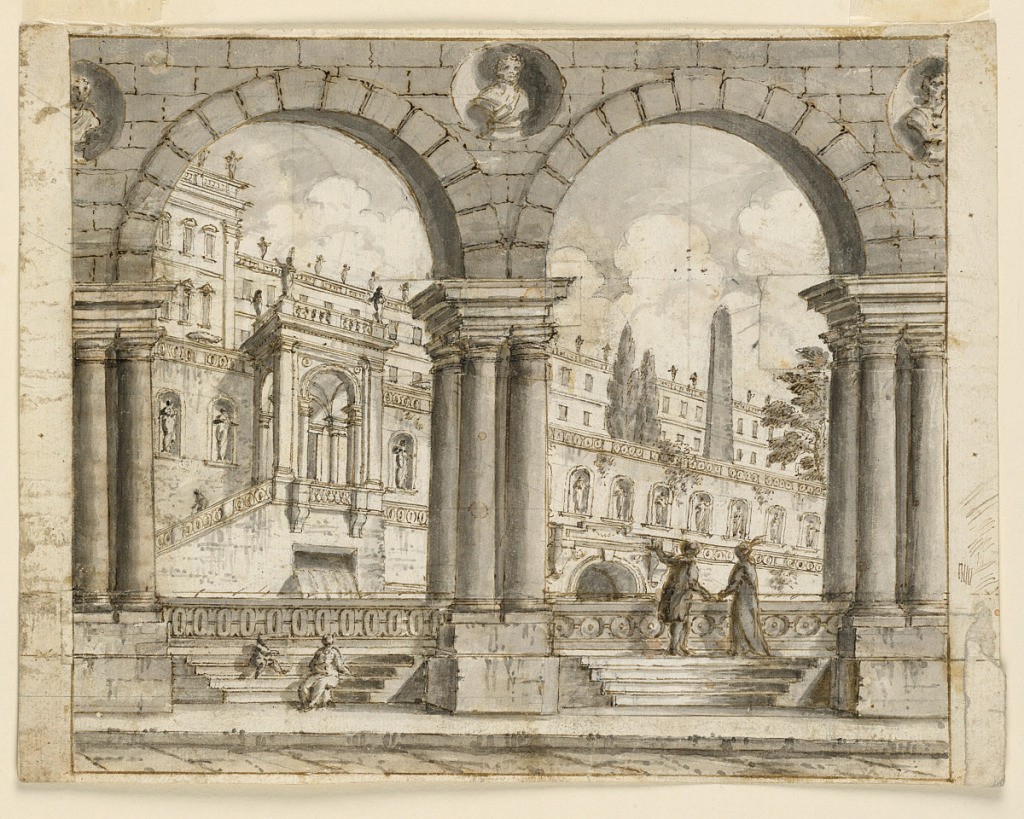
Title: Stage Design, Street and Palaces
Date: late 18th century
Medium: Pen and brown ink, brush and sepia wash on paper
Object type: Drawing
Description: Horizontal rectangle. View from street through arcades to richly decorated palace with obelisk and sculptures in niches uphill. At right, figures of a man and woman in fine dress look toward the palace. At left, figures of adult and child seated on stairs.